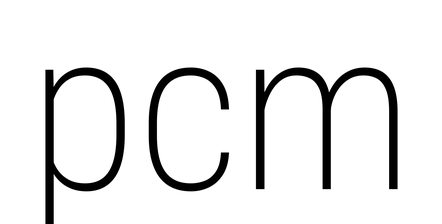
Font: Roboto_Condensed_ExtraLight